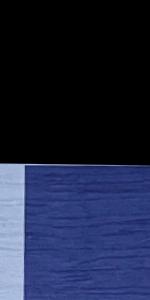
Label: Empty